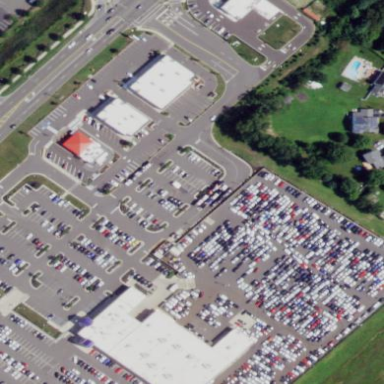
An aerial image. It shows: Commercial area.